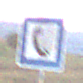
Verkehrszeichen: Fernsprecher
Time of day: SunriseSunset
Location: Outdoor (RoadRail)
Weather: PartlyCloudy
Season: NotSpecified
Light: Natural